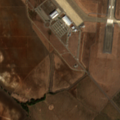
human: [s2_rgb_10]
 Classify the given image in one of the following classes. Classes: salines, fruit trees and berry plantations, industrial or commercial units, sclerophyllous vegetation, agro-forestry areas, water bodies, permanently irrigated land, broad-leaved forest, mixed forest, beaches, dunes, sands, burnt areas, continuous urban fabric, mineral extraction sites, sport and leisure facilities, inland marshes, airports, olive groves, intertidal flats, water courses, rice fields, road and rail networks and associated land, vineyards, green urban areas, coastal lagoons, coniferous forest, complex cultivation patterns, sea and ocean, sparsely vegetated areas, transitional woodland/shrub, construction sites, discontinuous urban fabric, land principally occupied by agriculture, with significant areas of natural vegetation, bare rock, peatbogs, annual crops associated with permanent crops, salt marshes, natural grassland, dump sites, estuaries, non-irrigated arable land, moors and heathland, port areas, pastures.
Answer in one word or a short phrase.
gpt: airports, non-irrigated arable land, permanently irrigated land, olive groves